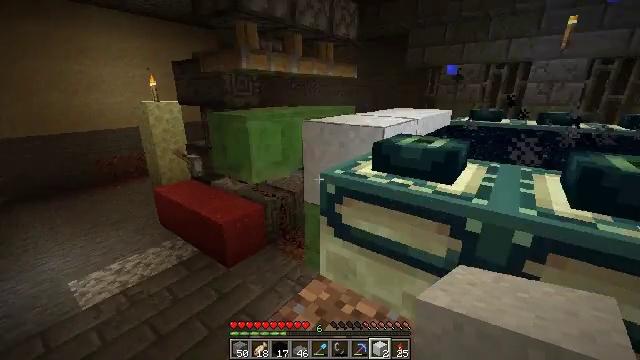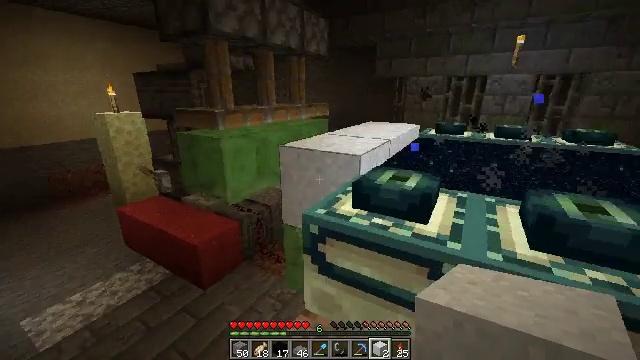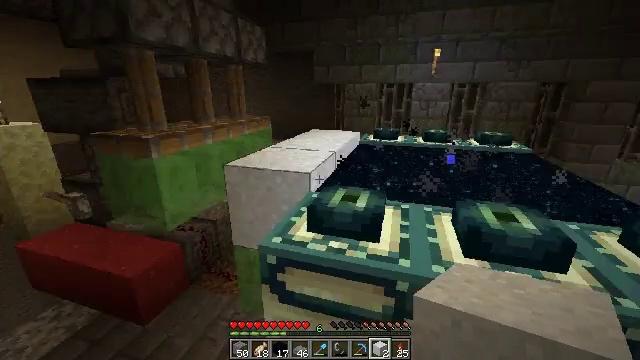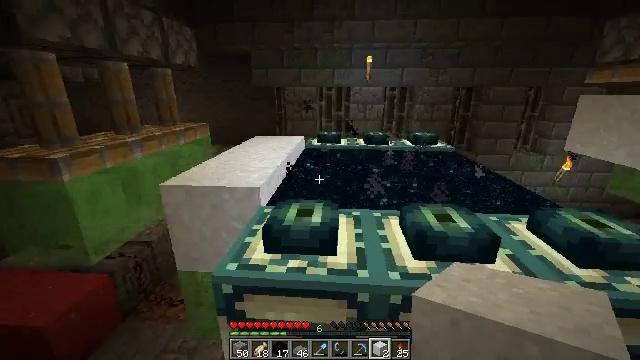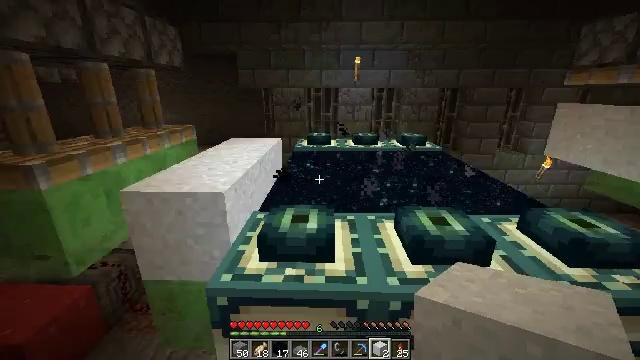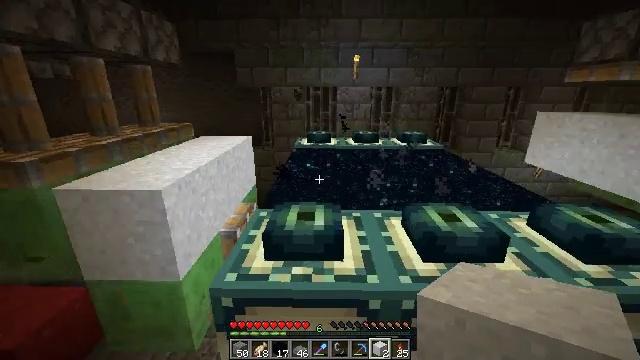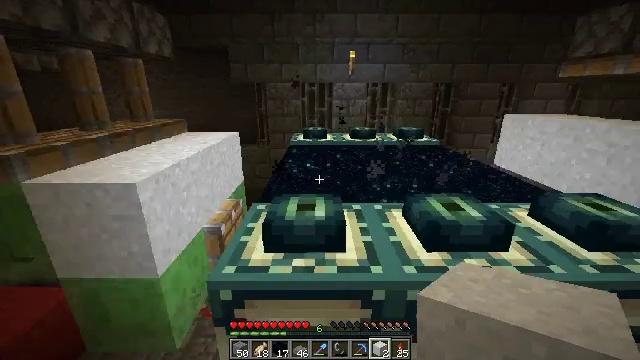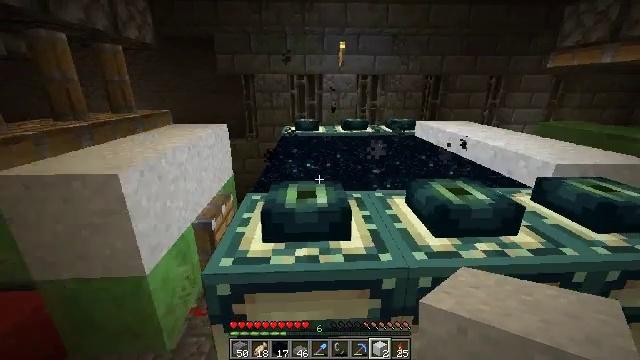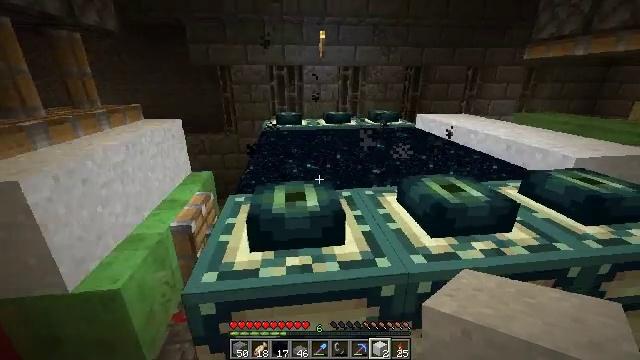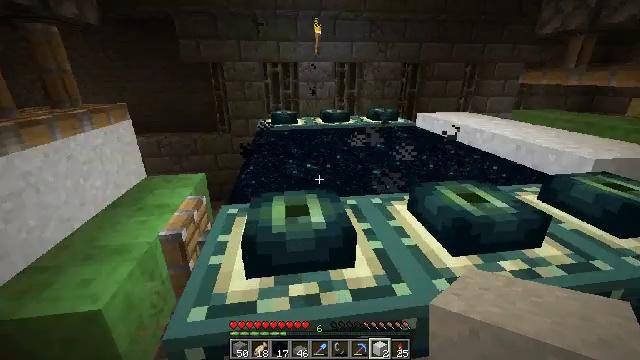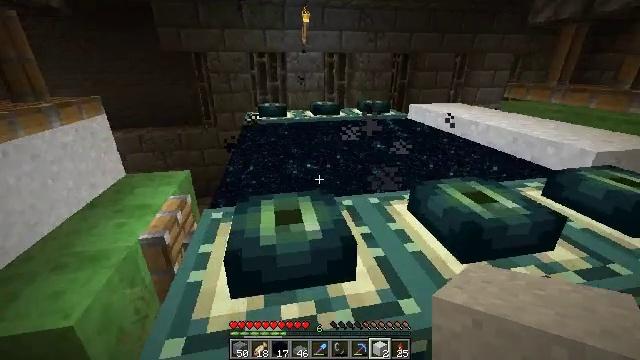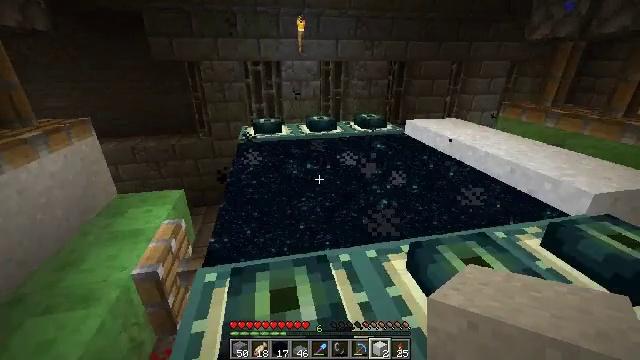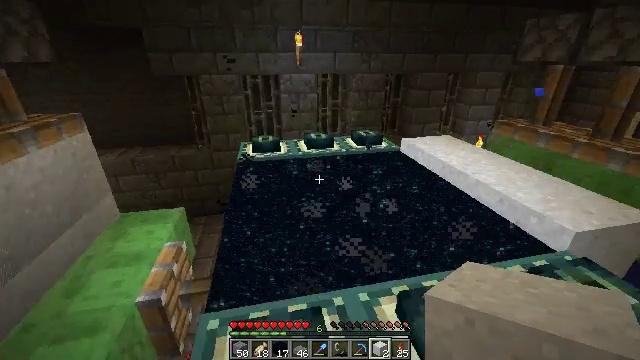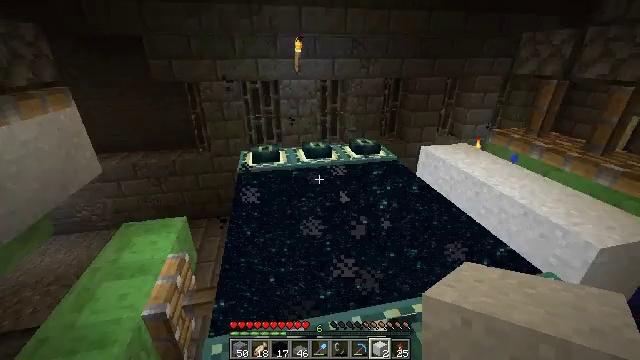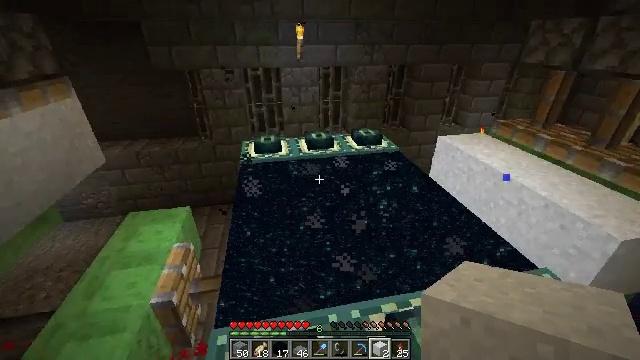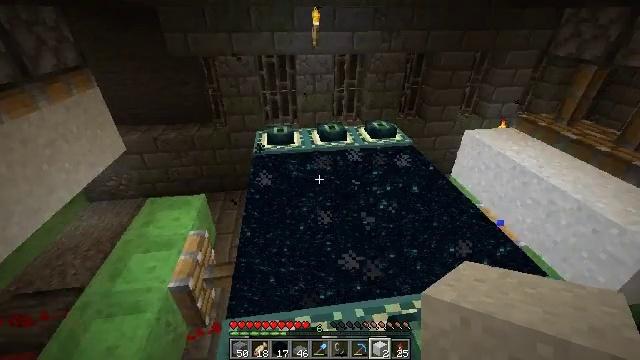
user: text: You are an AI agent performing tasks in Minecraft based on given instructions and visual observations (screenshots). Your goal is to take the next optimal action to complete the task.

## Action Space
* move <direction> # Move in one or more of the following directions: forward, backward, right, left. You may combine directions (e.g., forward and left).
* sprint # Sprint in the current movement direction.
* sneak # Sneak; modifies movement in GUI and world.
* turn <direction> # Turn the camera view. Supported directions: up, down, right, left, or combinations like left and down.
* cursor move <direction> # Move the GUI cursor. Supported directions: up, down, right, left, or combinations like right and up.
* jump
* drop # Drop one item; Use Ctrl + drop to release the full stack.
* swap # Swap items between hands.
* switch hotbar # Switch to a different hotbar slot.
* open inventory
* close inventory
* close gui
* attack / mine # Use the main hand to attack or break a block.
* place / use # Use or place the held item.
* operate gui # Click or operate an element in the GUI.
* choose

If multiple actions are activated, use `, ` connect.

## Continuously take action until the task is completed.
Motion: motion action
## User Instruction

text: Collect white concrete powder by holding left button.
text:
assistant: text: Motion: move forward, turn right, jump
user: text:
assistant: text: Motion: move forward, turn right
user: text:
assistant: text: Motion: move forward, turn right
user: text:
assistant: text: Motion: turn right
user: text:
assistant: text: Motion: no_op
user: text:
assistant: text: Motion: turn right
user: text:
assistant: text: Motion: move forward, turn right
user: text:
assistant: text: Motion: move forward, turn right and down
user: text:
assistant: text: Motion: move forward, turn right
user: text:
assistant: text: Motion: move forward, turn right and down
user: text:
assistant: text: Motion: move forward, jump
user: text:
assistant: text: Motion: move forward, jump
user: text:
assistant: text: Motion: move forward, turn down, jump
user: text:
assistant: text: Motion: move forward, turn down
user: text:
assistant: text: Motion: turn left and down
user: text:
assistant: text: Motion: turn left and down
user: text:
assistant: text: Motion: no_op
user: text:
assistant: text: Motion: no_op
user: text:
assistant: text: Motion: no_op
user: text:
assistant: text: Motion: no_op
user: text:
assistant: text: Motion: no_op
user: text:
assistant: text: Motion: no_op
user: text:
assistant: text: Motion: no_op
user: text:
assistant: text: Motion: no_op
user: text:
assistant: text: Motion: no_op
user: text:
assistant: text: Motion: no_op
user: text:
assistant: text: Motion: no_op
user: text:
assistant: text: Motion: no_op
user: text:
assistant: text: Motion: no_op
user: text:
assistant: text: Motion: no_op